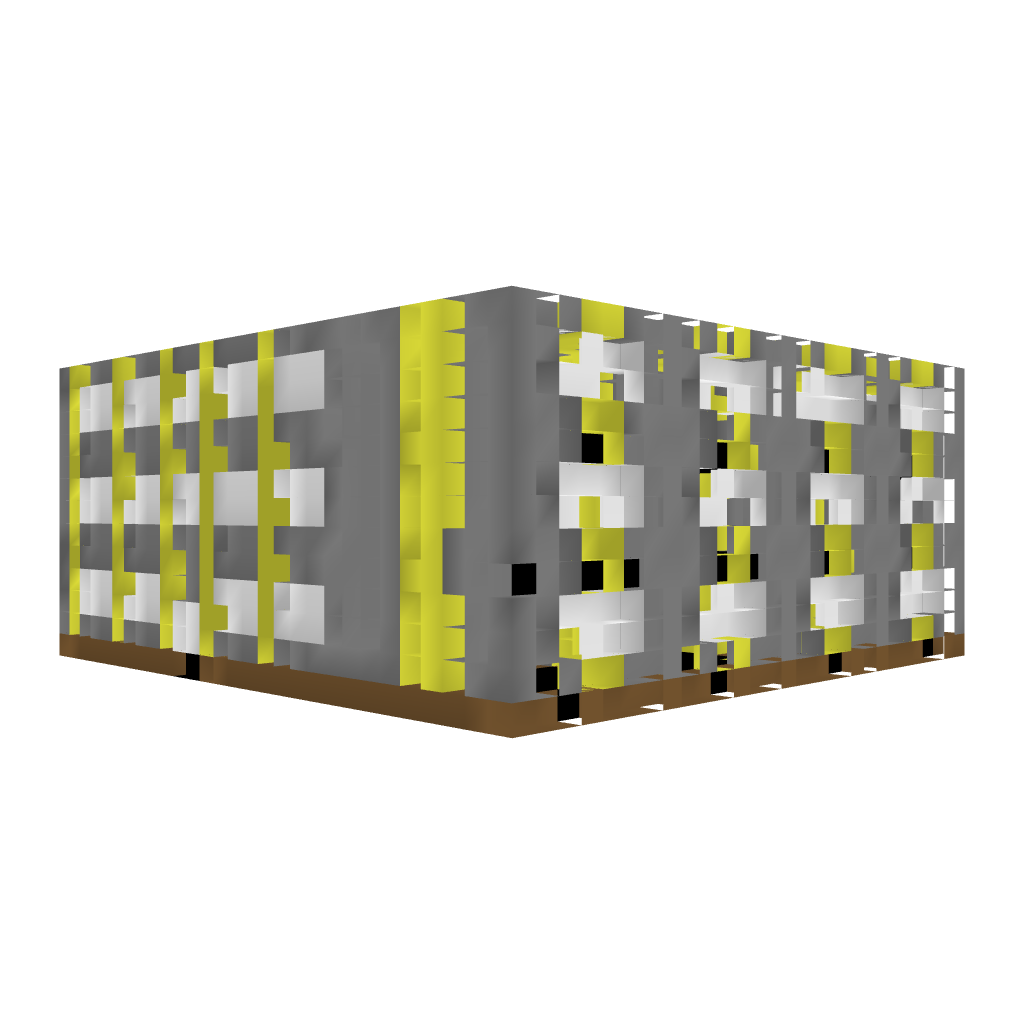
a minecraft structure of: Donator Room cool large yellow building with a few white glass windows ground of 1 block